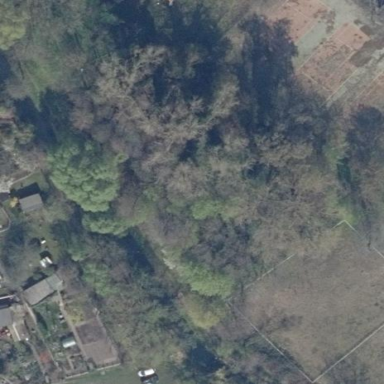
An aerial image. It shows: Woodland consisting of broadleaved trees.